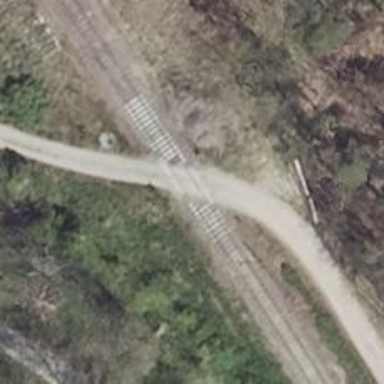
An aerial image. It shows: Level crossing along the railway.